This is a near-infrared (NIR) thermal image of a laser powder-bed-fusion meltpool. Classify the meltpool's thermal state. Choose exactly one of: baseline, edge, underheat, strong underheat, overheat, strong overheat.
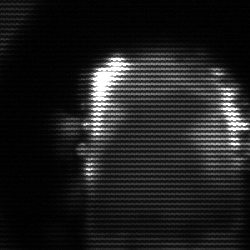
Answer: baseline